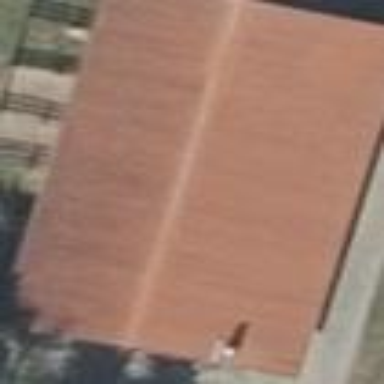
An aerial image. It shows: Red gabled farm auxiliary building with its roof oriented along.